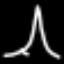
Label: The Eiffel Tower